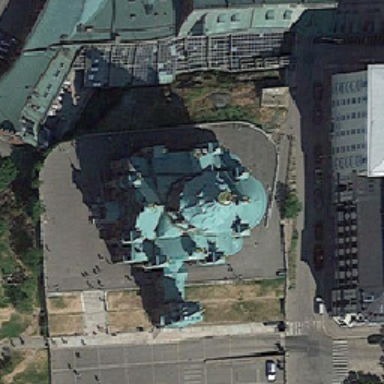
The church is located near the column of prunygon 's house with a green roof .